Question: I've this basic form implemented using AngularJS and Bootstrap:
<URL>
'''
<div ng-controller="MyCtrl">
<form class="well" name="formTest" ng-submit="save()">
<div class="form-group">
<label for="name">Name*</label>
<input type="name" class="form-control" id="name" placeholder="Enter name" required />
</div>
<button type="submit" class="btn btn-default">Submit</button>
</form>
</div>
'''
'''
var myApp = angular.module('myApp', []);
function MyCtrl($scope) {
$scope.save = function () {
};
}
'''

The Name input field is required. When I click the submit button, I need the input field to have a red border if it's invalid. How can this be done?
Alternatively, if I unfocus the input field and it's still not valid, it would be great that the red corder is shown on that time, instead of waiting for the form submit.
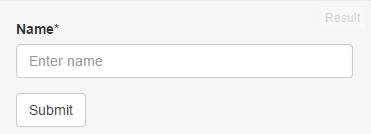
Answer: The first thing you were missing was adding 'ng-model='name'' to input field, then only will the form become invalid once you click submit, otherwise the form will always be valid since it considers that there is no field present.
Then I'd add the 'submitted' class on the 'submit' click button, then put the border css like '.submitted' would be the parent and '.ng-invalid' would be the child so we can put the style on '.submitted .ng-invalid'
'''
<div ng-controller="MyCtrl">
<form class="well" name="formTest" ng-class="{'submitted': submitted}" ng-submit="save()" >
<div class="form-group">
<label for="name">Name*</label>
<input type="name" class="form-control" id="name" placeholder="Enter name" ng-model="name" required />
</div>{{submitted}}
<button type="submit" class="btn btn-default" ng-click="submitted= true;">Submit</button>
</form>
</div>
'''
'''
.submitted .ng-invalid{
border: 1px solid red;
}
'''
<URL>
Hope this could help you, Thanks.